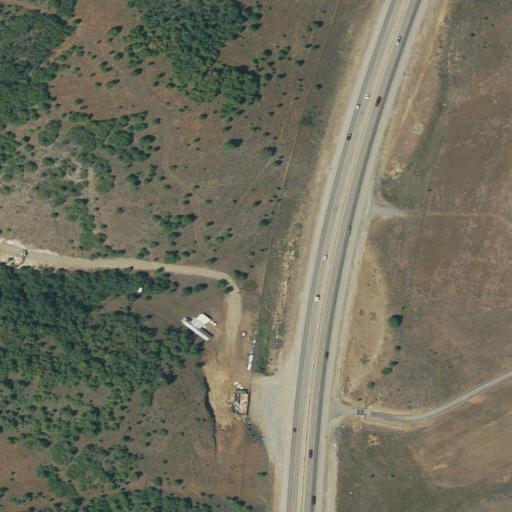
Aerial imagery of valley in Utah named Quaking Aspen Hollow containing shrub, deciduous forest, medium intensity development, high intensity development, low intensity development, and open development